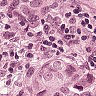
Metastatic tissue present: yes